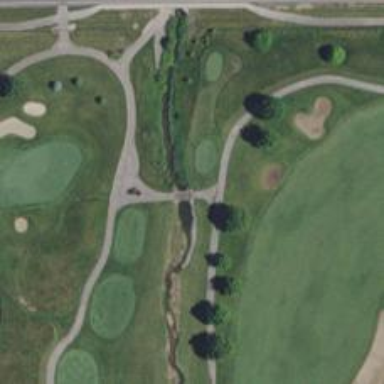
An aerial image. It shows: Service road used as golf cart path.